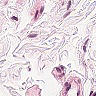
Metastatic tissue present: no